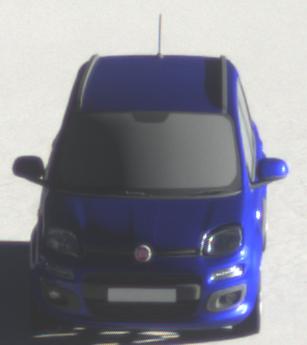
Make: Fiat
Model: Panda 1.2 8V
Detailed model: Panda (312)
Model produced from: 2013/02
Model produced until: 2013/12
Doors: 5
Color: blue
Road condition: dry road
Daytime: morning or afternoon
Contrast: high contrast